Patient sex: F
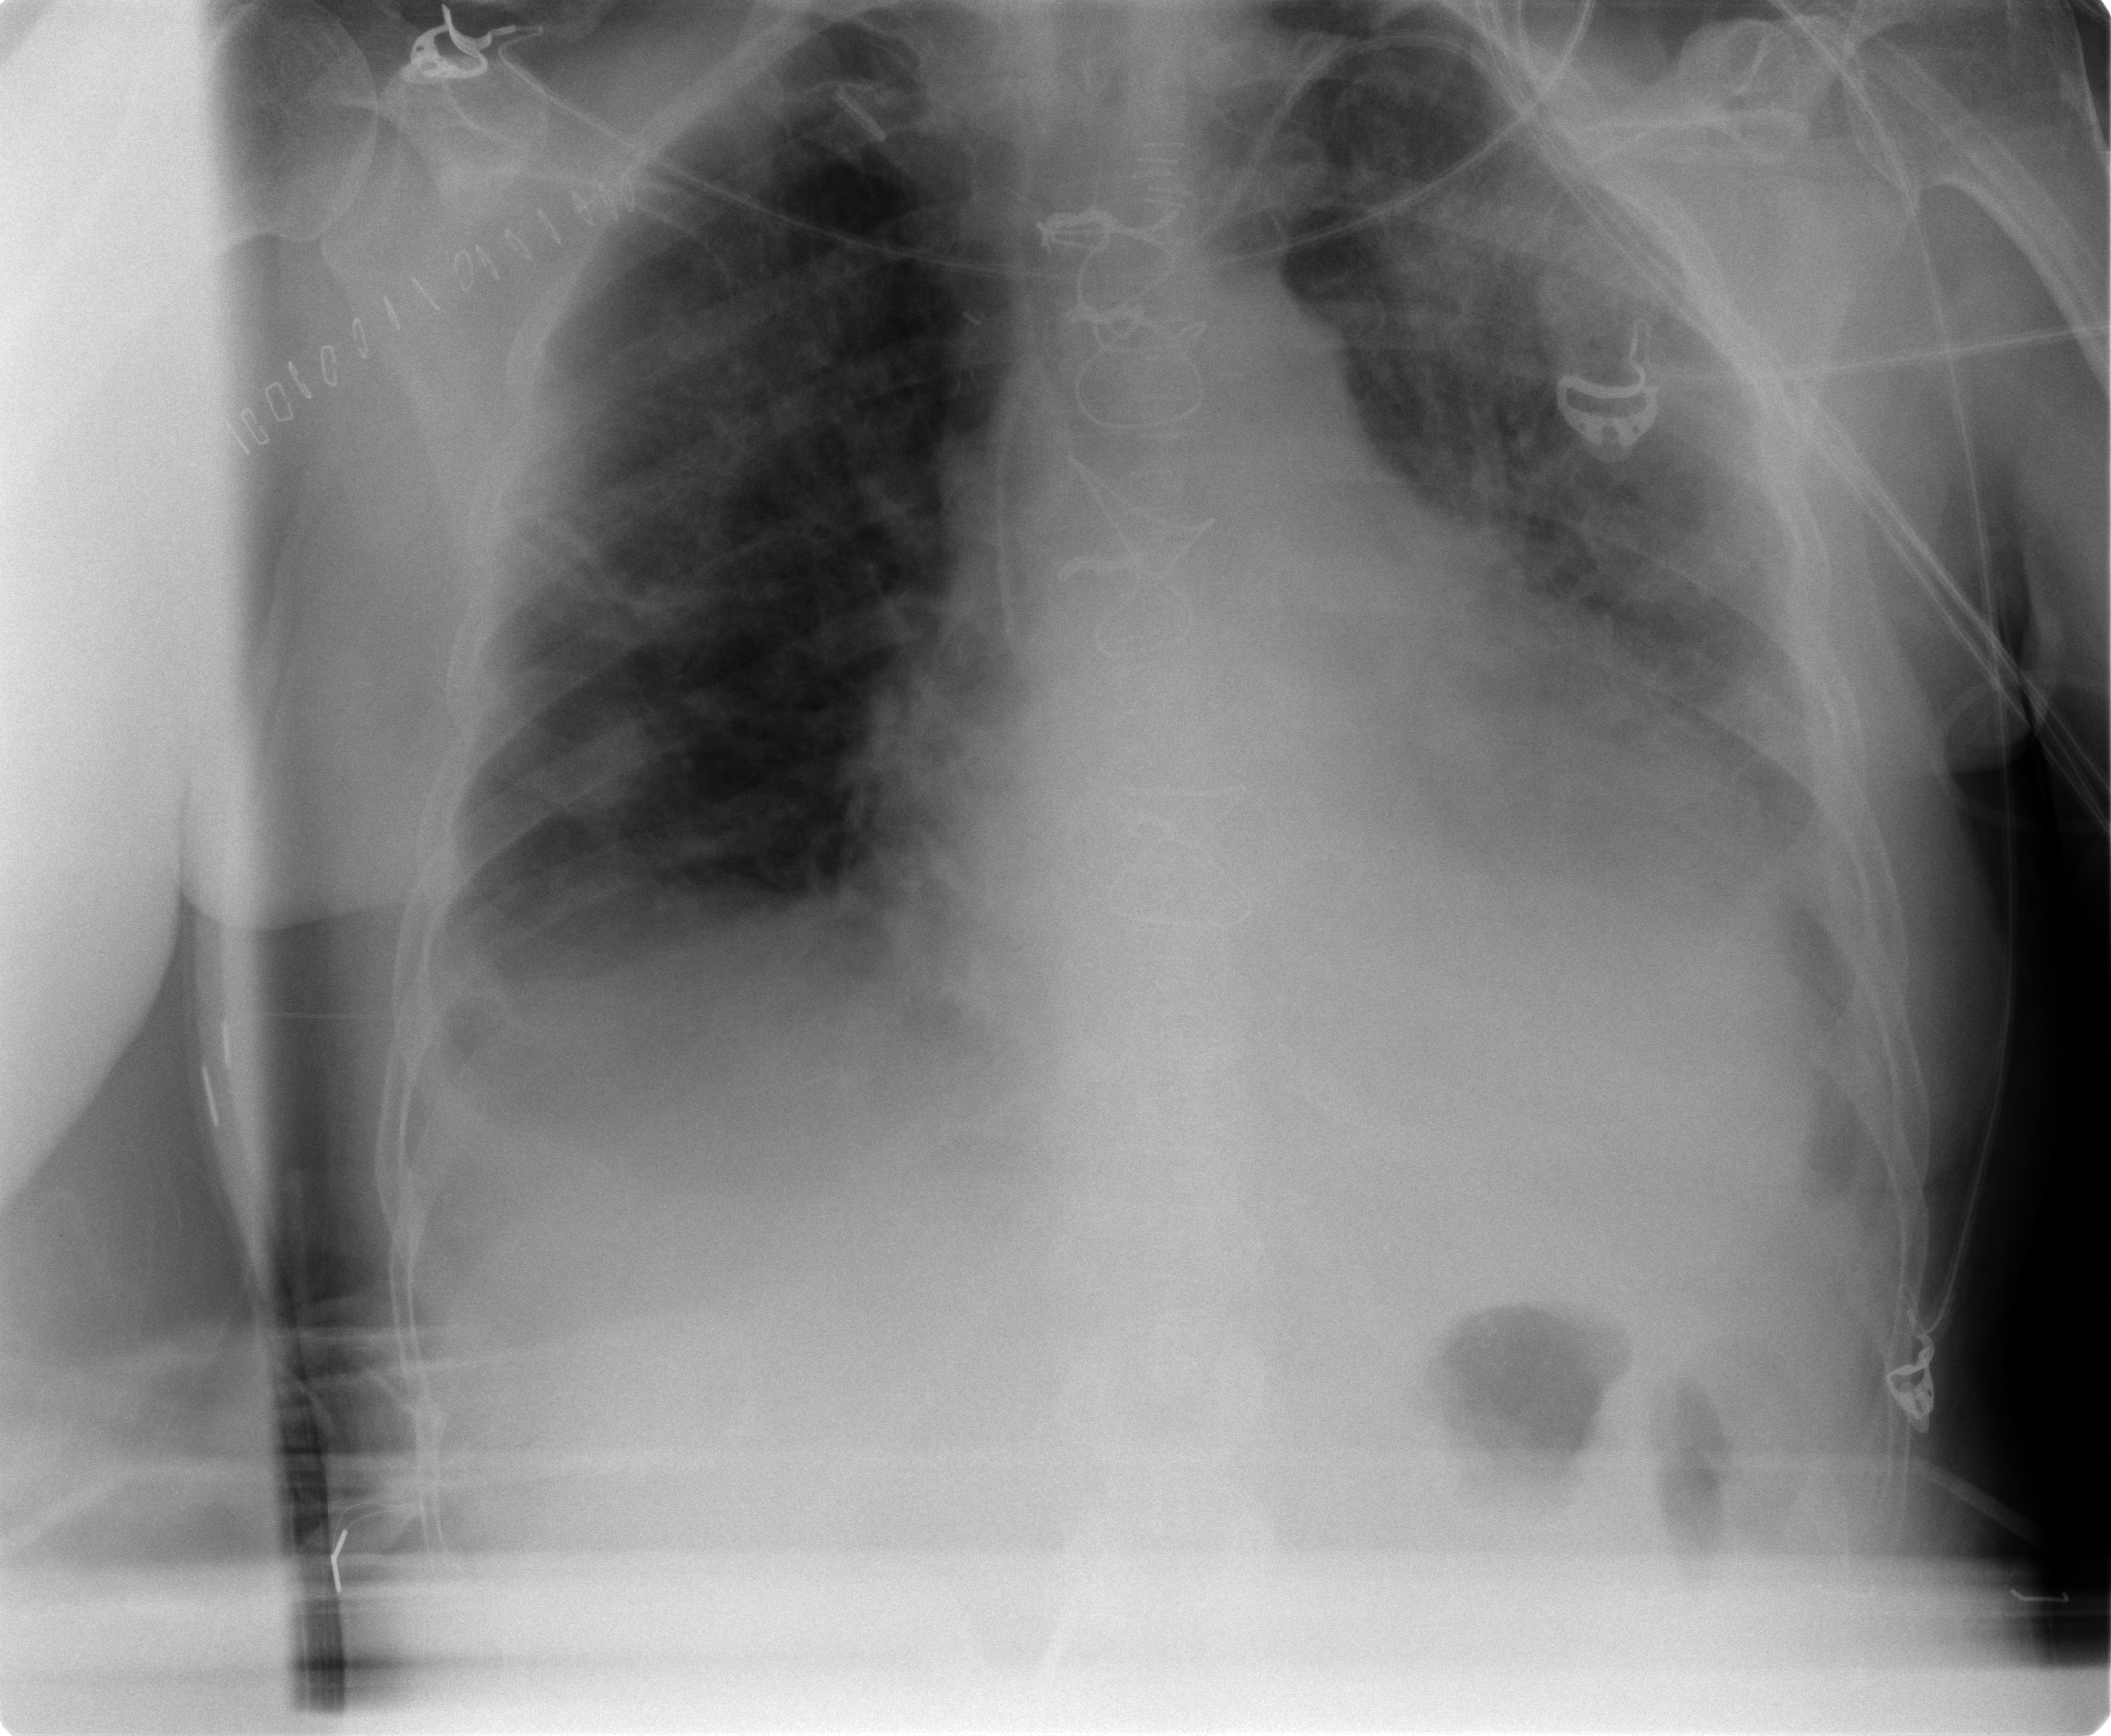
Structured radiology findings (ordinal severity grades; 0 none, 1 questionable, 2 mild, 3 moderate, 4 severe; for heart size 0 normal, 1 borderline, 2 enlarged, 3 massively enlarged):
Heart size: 2
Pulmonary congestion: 2
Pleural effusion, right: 2
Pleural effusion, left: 2
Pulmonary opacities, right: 2
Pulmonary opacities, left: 3
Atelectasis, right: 2
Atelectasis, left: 2